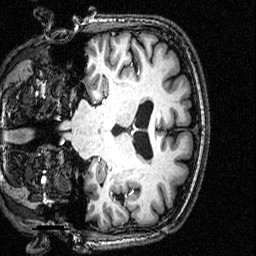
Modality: T1w
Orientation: coronal
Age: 49
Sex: male
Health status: healthy
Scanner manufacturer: siemens
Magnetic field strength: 3 T
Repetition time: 2.5 s
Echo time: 0.00393 s